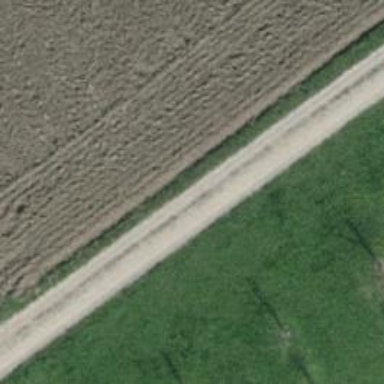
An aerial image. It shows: Track with compacted grade 2 surface.